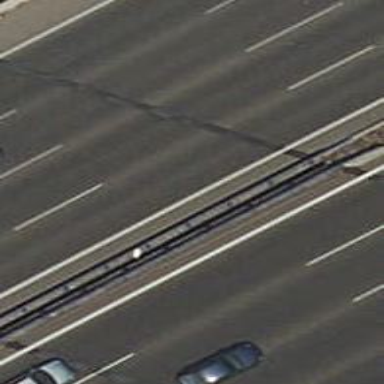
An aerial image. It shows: Asphalt tunnel on motorway link.